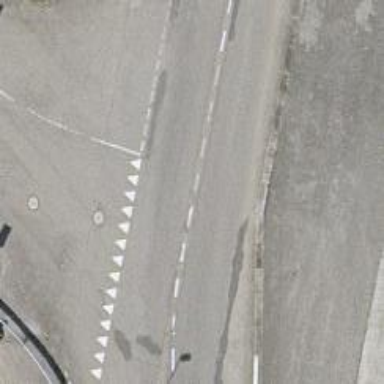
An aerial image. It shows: Residential road with asphalt surface.